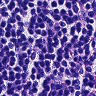
Metastatic tissue present: no